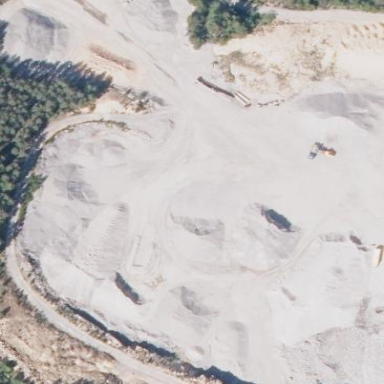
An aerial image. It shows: Quarry area.